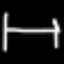
Label: bed